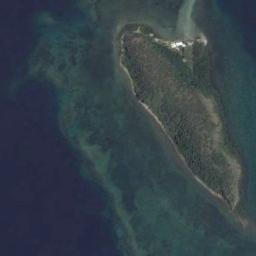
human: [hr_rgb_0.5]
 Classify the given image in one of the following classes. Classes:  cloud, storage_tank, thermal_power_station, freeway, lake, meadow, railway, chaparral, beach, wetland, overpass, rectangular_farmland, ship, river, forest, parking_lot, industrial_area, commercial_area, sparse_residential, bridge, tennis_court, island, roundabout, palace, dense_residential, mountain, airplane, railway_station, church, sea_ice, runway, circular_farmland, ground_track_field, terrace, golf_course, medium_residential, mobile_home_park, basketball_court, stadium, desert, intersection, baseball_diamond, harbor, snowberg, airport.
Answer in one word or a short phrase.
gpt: island